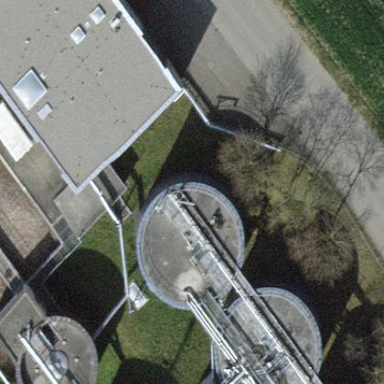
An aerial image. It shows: Storage tank that is man-made.